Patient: sex F, age 69
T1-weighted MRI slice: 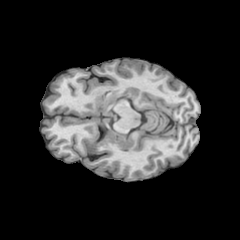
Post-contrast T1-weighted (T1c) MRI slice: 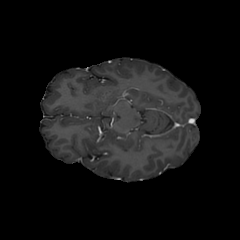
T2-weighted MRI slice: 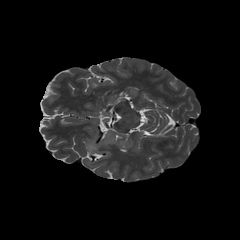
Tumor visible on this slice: yes
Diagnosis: Astrocytoma, IDH-wildtype
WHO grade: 2